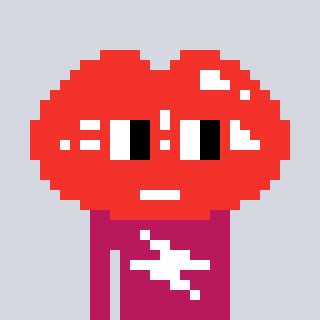
a pixel art character with square red glasses, a lips-shaped head and a darkpink-colored body on a cool background